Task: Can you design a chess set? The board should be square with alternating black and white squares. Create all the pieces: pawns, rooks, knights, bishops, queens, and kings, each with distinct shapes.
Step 4736:
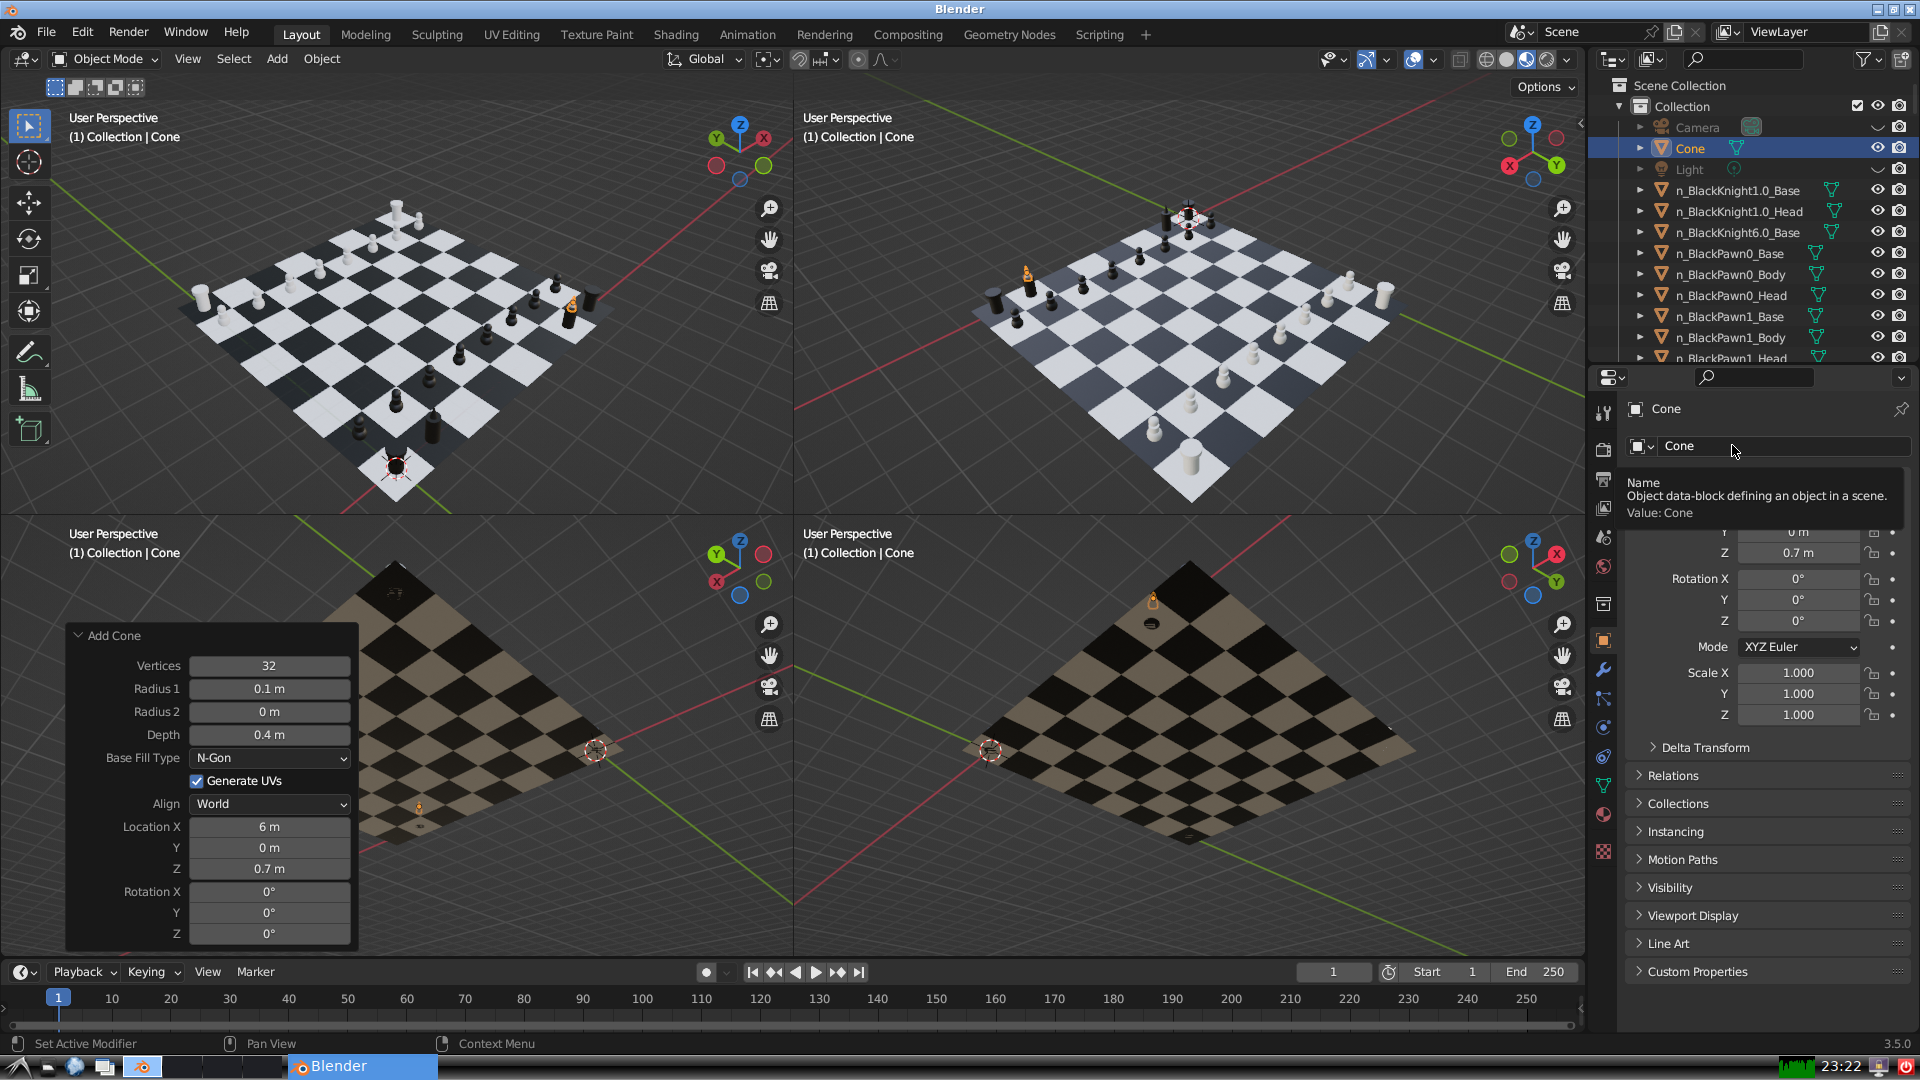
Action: click: no